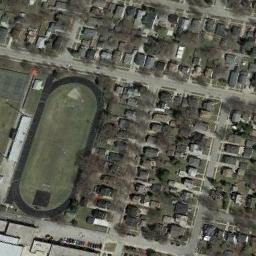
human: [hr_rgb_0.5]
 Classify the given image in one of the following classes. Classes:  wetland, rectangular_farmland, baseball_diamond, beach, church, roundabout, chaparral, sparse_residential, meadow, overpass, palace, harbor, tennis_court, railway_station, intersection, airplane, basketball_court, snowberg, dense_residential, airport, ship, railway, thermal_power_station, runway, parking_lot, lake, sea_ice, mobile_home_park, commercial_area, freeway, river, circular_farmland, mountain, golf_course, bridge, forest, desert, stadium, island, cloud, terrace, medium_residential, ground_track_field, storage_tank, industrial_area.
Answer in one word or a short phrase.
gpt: ground_track_field